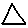
Label: triangle